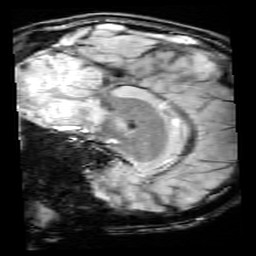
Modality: SWI
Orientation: sagittal
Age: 12
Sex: male
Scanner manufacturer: siemens
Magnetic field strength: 3 T
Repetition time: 0.027 s
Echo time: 0.02 s